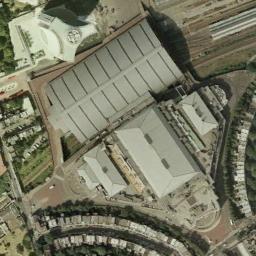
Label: palace